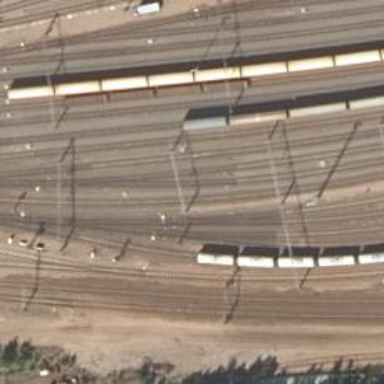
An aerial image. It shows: Railway yard with electrified contact lines.